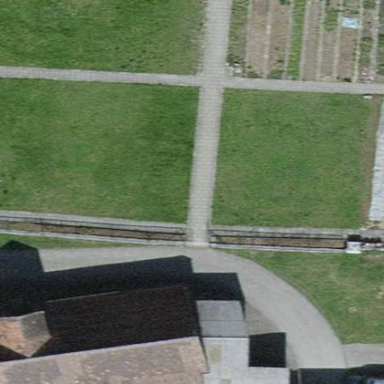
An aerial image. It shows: Garden designed in monastery style.